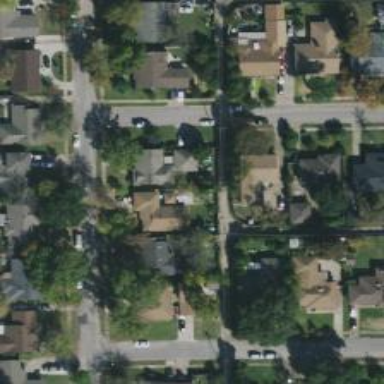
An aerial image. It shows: Alleyway designated as service road.